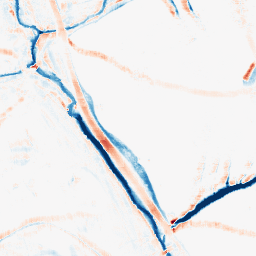
Category: morphological
Decomposition family: morphological_rect
Decomposition parameters: operation: average
width: 10
height: 10
Upsampling method: lanczos
Upsampling parameters: scale: 8
Upsampling scale: 8